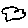
Label: cloud